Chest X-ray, PA view. Patient: 59 years old, sex F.
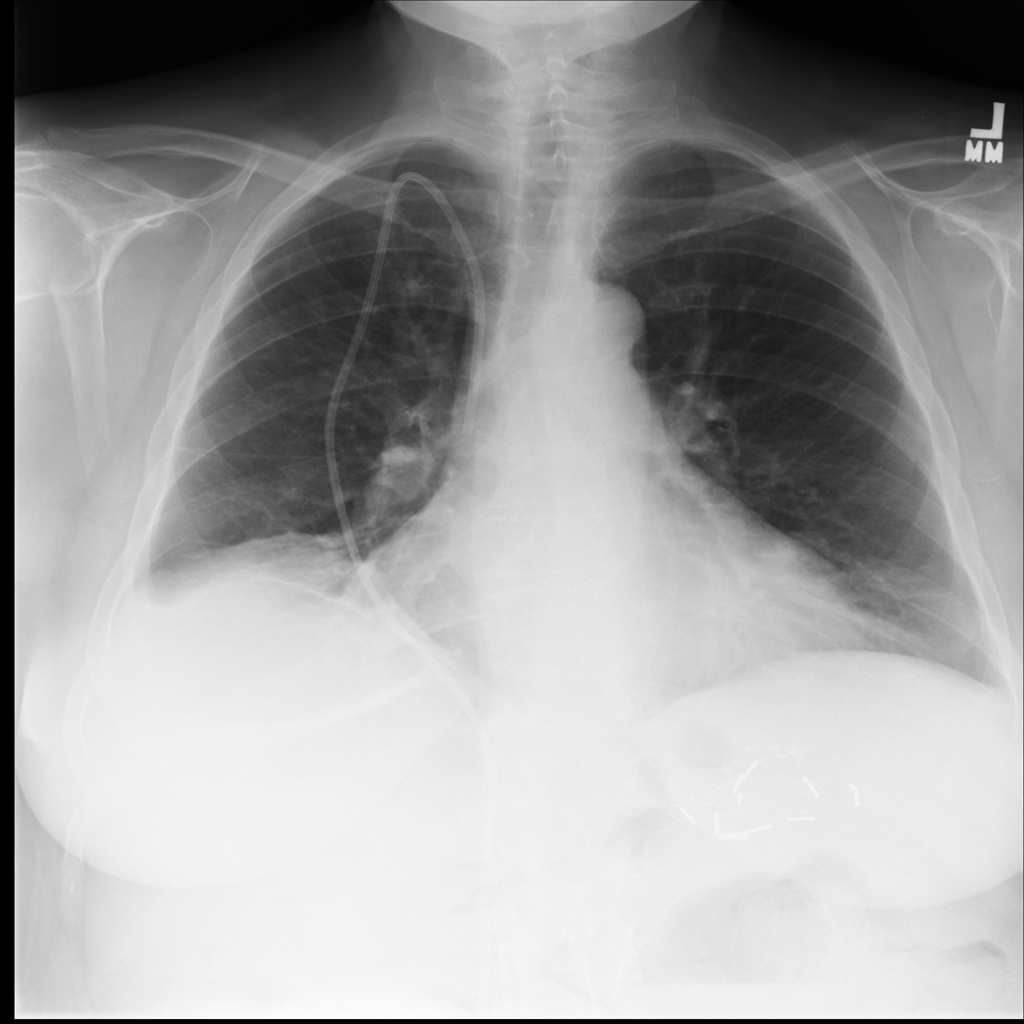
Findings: Atelectasis, Nodule